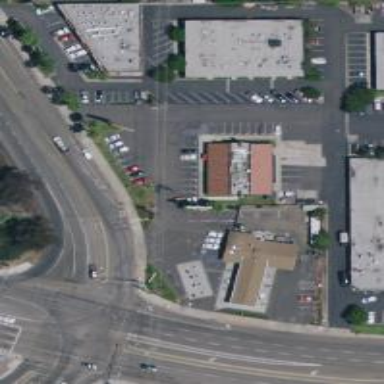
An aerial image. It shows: Convenience shop.